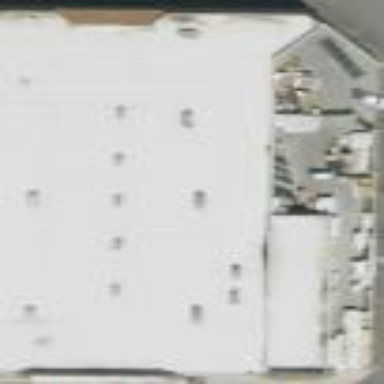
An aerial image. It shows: Hardware shop located within building.